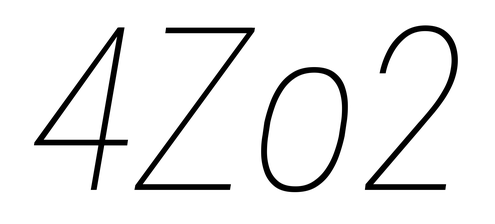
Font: Roboto-Italic_Condensed_Thin_Italic